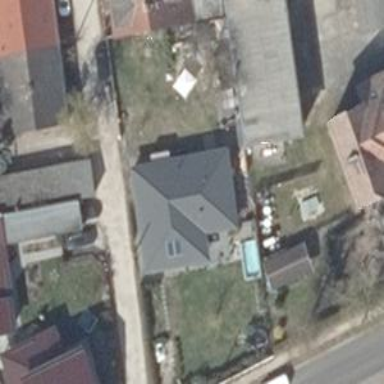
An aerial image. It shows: Simple and straightforward house.